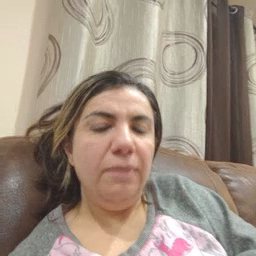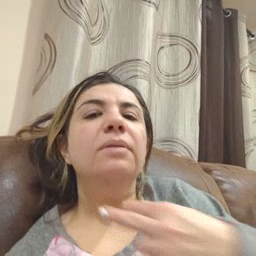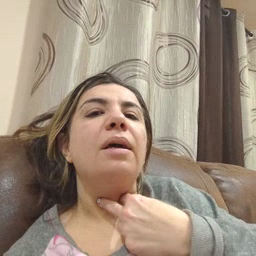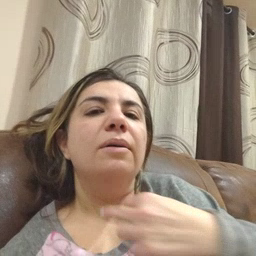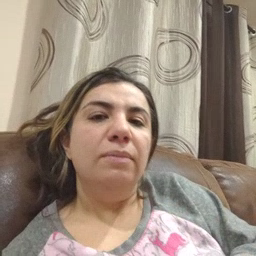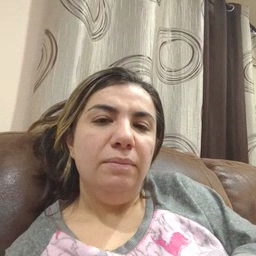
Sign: stuck